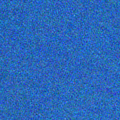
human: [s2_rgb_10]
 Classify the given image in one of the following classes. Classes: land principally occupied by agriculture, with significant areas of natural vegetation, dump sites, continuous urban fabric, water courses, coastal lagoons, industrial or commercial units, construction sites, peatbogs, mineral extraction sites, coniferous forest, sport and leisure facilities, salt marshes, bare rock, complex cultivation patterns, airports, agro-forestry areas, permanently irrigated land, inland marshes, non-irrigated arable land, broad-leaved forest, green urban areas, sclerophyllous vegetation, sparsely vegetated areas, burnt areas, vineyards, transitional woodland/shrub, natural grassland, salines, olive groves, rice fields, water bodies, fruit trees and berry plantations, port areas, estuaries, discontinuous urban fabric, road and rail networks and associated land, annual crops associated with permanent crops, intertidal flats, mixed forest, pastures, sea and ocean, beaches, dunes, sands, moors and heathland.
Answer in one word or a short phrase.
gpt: sea and ocean